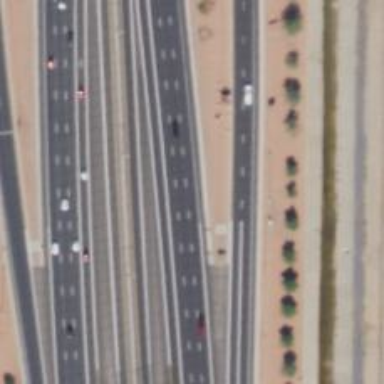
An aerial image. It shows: Asphalt motorway link.